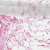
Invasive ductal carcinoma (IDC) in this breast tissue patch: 0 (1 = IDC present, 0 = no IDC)